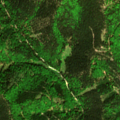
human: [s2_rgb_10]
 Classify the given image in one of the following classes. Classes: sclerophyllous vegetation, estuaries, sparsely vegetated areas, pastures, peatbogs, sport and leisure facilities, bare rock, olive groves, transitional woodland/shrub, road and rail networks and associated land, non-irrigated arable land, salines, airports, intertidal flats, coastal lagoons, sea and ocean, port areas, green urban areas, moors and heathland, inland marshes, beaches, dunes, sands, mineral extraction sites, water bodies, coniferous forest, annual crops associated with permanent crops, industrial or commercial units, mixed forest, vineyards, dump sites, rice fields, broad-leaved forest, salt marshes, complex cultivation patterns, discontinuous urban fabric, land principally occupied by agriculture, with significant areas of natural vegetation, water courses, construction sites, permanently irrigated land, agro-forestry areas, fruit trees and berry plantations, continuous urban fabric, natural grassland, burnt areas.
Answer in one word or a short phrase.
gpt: broad-leaved forest, coniferous forest, mixed forest